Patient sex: M
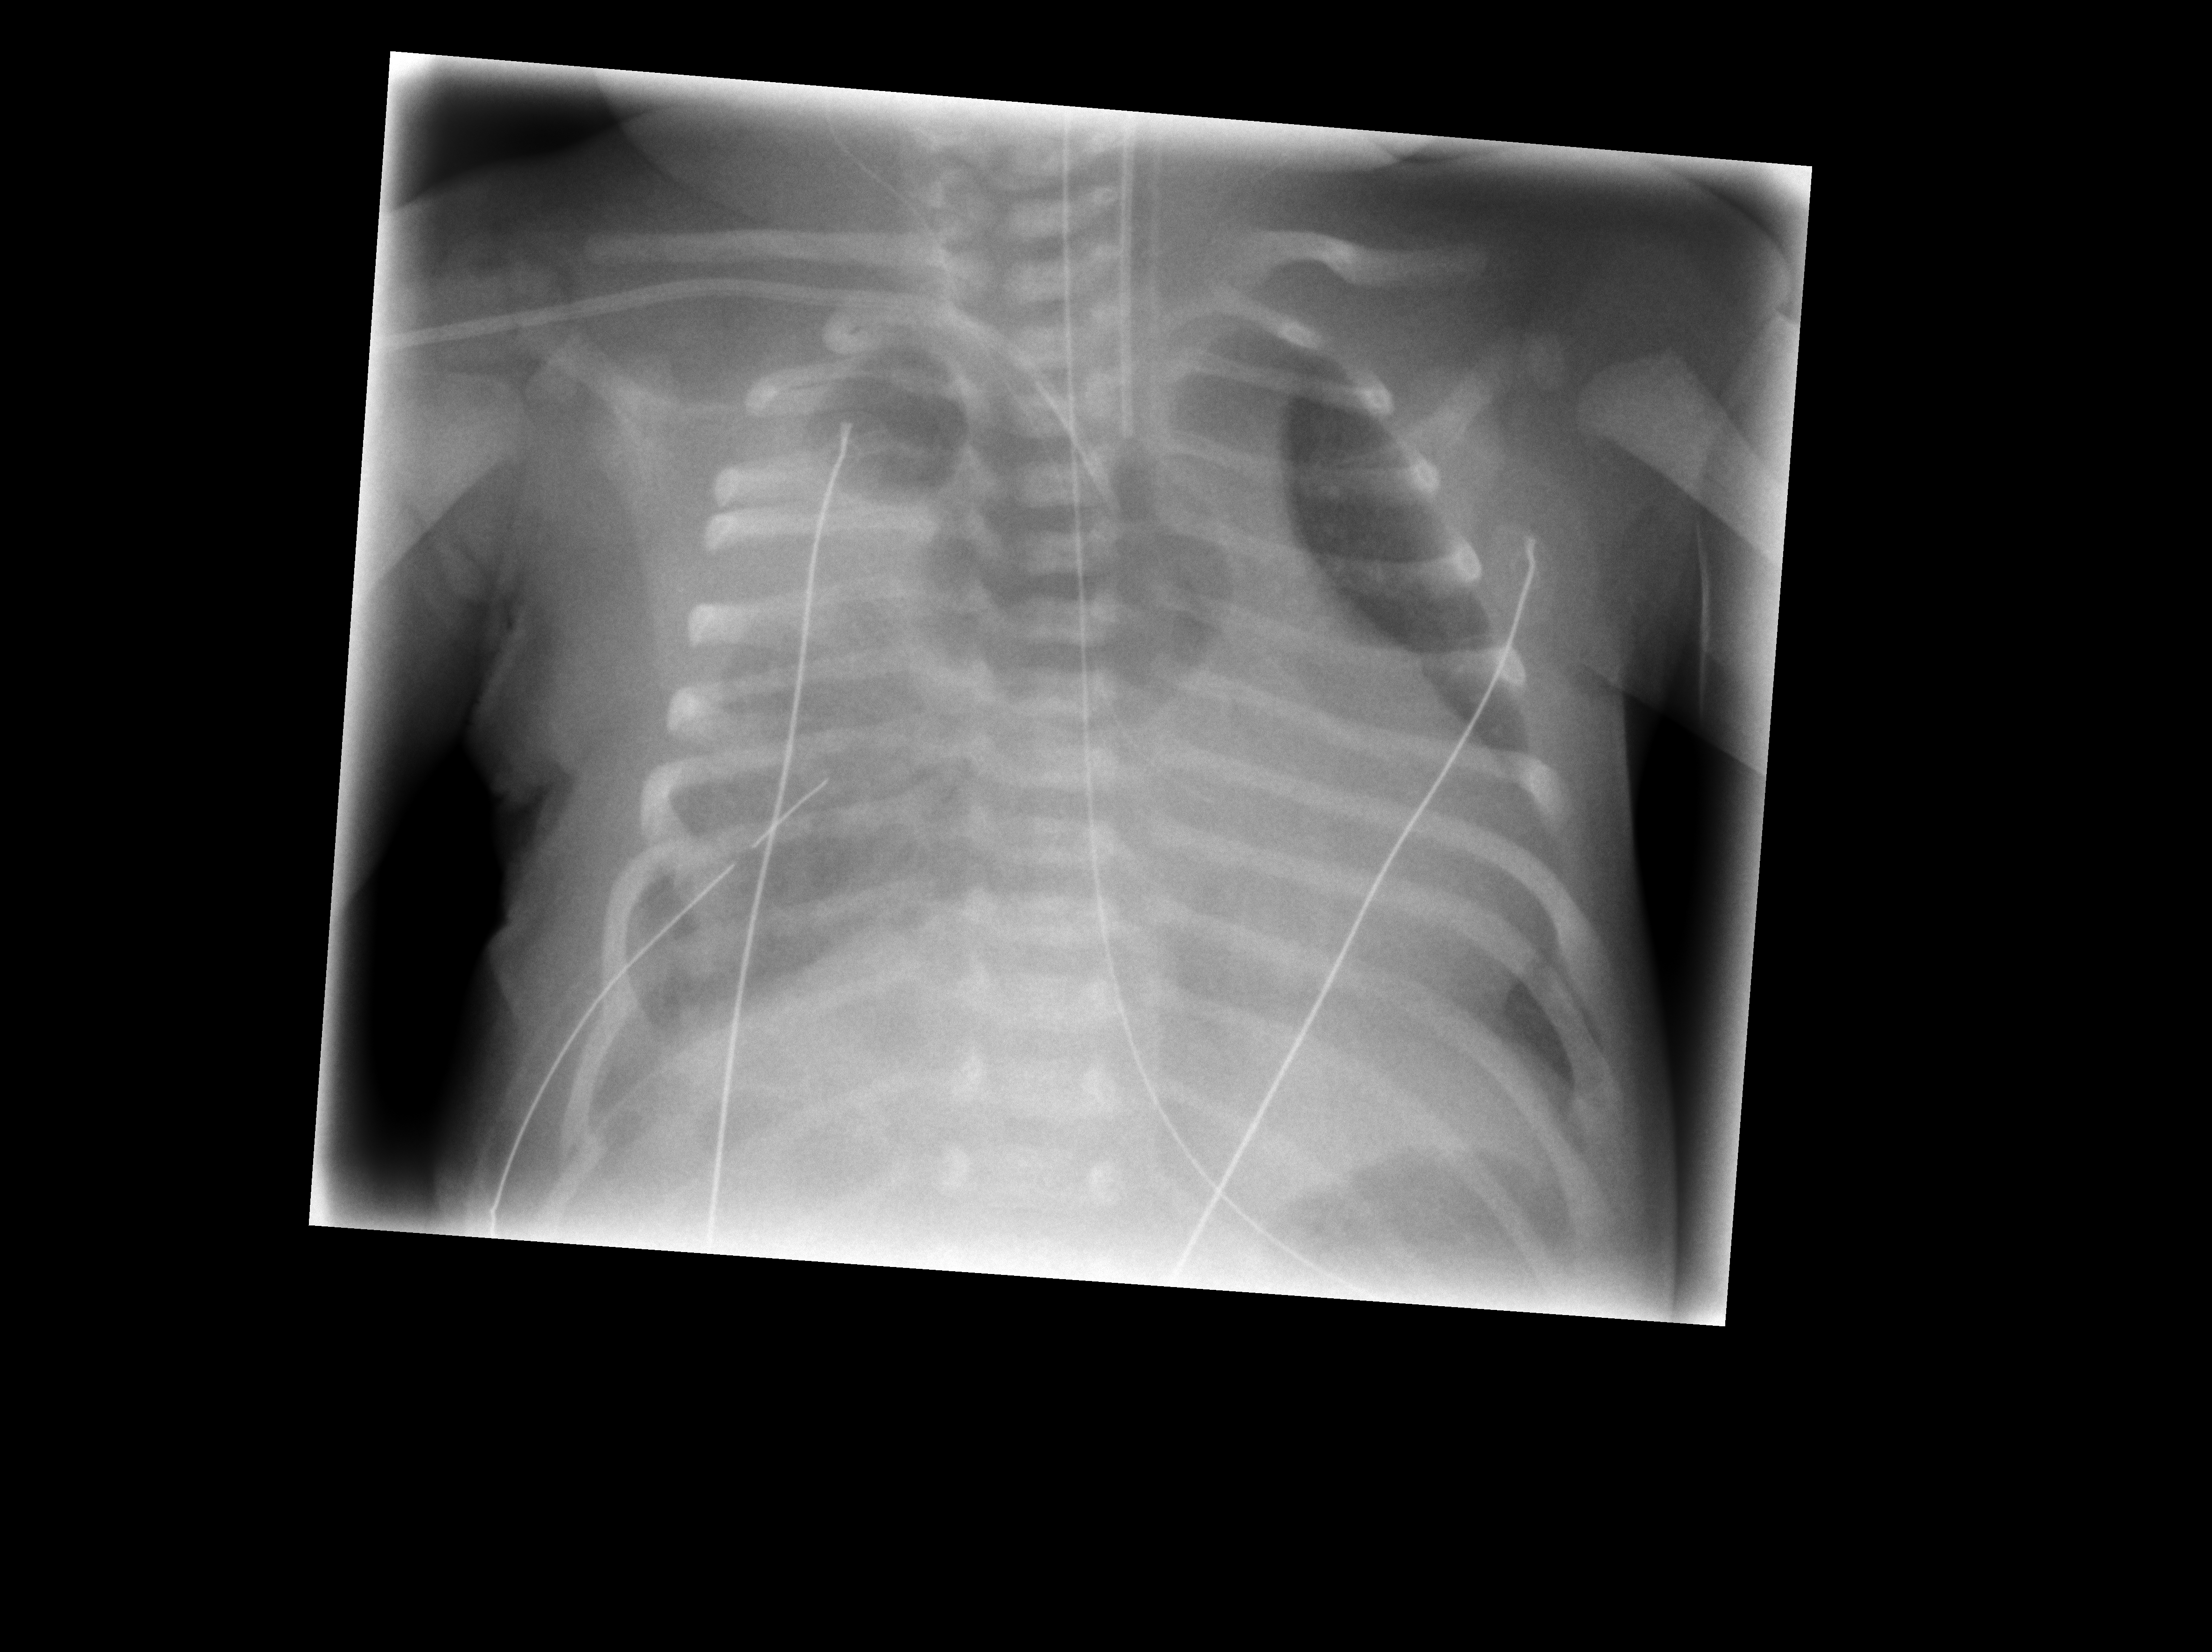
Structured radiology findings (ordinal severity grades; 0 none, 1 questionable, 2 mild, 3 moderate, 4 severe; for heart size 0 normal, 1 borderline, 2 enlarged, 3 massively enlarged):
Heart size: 0
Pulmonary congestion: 0
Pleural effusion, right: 2
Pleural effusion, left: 0
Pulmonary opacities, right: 1
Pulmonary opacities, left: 0
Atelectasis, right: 3
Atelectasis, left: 0